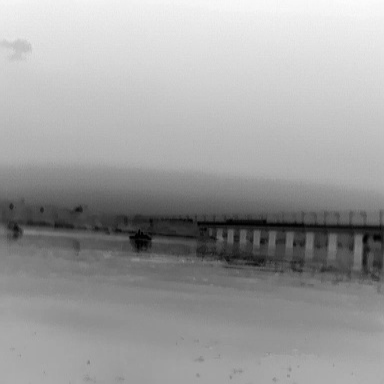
There is a warship in the infrared image.